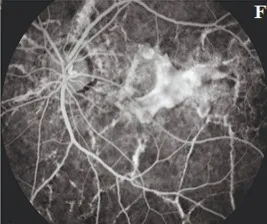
LE posterior pole shows AS with subretinal hyperreflective membrane in macula, early and mid phase FFA showing leakage from the CNV complex.
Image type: ophthalmic_imaging (ophthalmic_angiography)